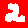
Digit: 2